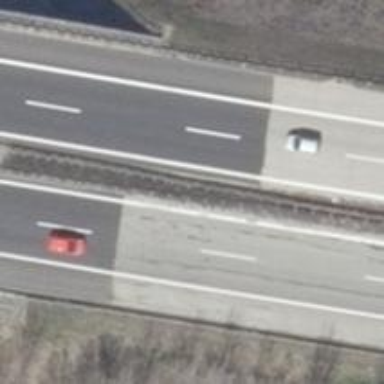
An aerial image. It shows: Concrete motorway.